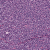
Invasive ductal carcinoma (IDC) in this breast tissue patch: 1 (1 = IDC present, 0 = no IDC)